【题型】填空题　【知识点】解析几何　【难度】easy
如图，在矩形$ABCD$中，$AB = 2BC = 4$，点$E$为边$AB$上的任意一点（包含端点），$O$为线段$AC$的中点，则$\overrightarrow{OE} \cdot \overrightarrow{CE}$的取值范围是$\underline{\ \ \ \ \ \ }$。

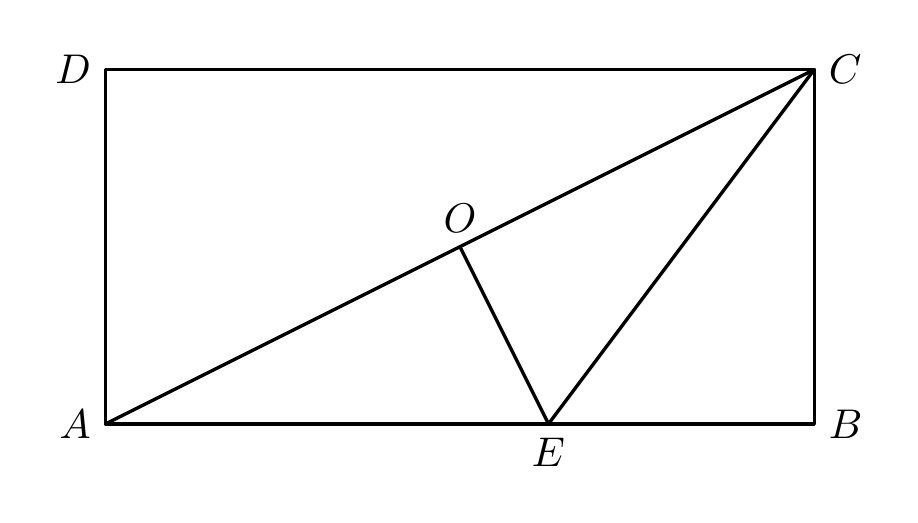
【解答】
\noindent【答案】$\boldsymbol{[1,10]}$

\vspace{1em}
\noindent【分析】构建合适的平面直角坐标系，应用坐标法求向量的数量积，结合相关函数的性质求数量积的范围。

\vspace{1em}
\noindent【解析】以$A$为坐标原点，$AB$，$AD$所在的直线分别为$x$，$y$轴，建立平面直角坐标系，\\
如图所示，则$O(2,1)$，$C(4,2)$，设$E(m,0)(0 \le m \le 4)$，\\
所以$\overrightarrow{OE} = (m - 2, -1)$，$\overrightarrow{CE} = (m - 4, -2)$，\\
所以$\overrightarrow{OE} \cdot \overrightarrow{CE} = (m - 2)(m - 4) + 2 = m^2 - 6m + 10 = (m - 3)^2 + 1$，又$0 \le m \le 4$，\\
所以$\overrightarrow{OE} \cdot \overrightarrow{CE} \in [1,10]$，即$\overrightarrow{OE} \cdot \overrightarrow{CE}$的取值范围是$[1,10]$。\\

\noindent 故答案为：$\boldsymbol{[1,10]}$。
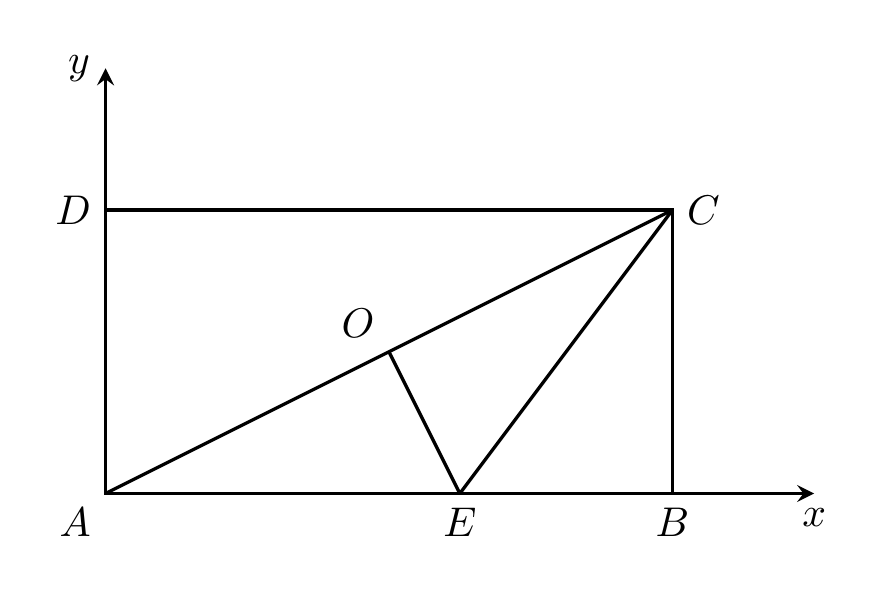